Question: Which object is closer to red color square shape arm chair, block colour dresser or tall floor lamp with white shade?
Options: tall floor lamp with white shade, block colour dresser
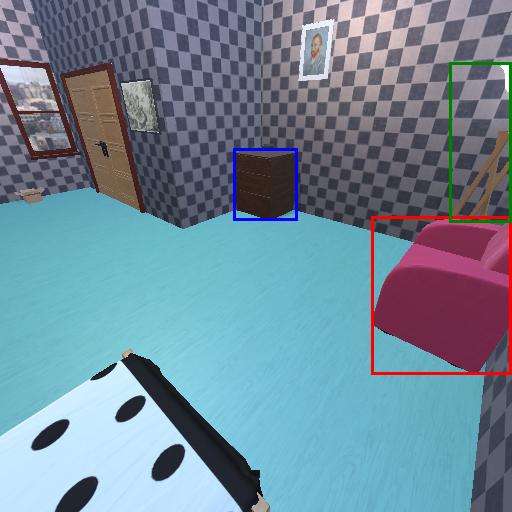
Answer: tall floor lamp with white shade